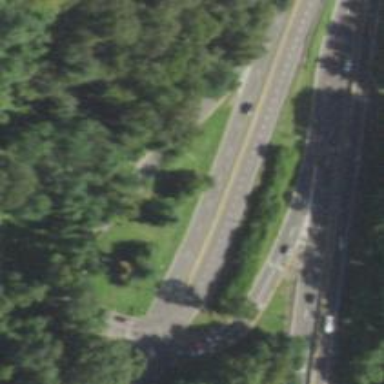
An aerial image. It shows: Asphalt road at the secondary link level.